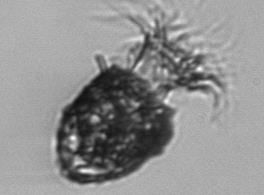
Label: Stenosemella_pacifica